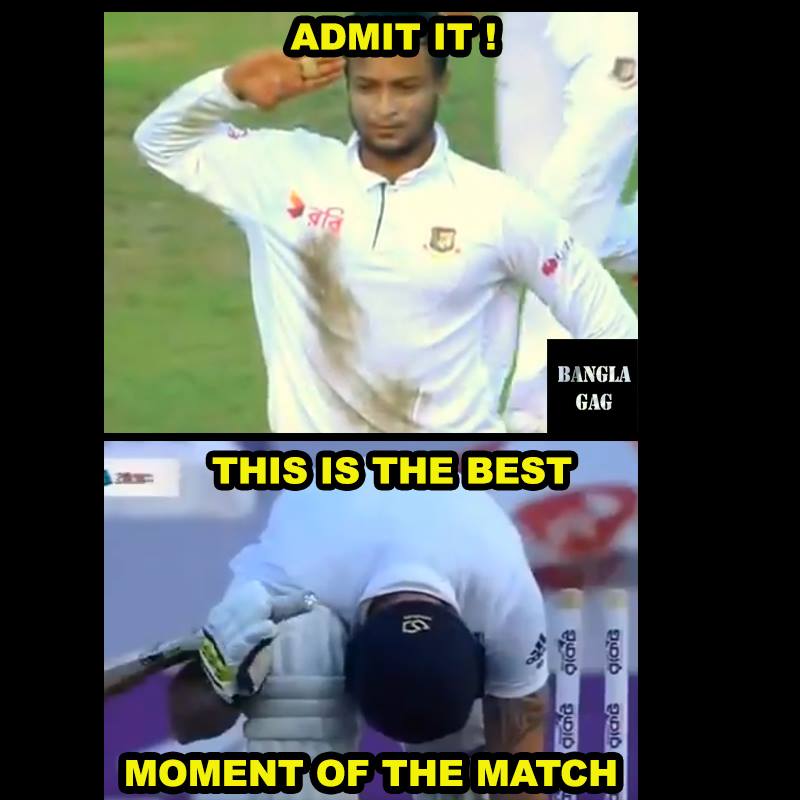
Caption: ADMIT IT    THIS IS THE BEST  MOMENT OF THE MATCH
Label: non-hate